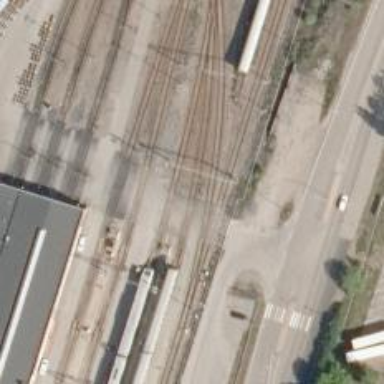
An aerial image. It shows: Railway yard with electrified contact lines.